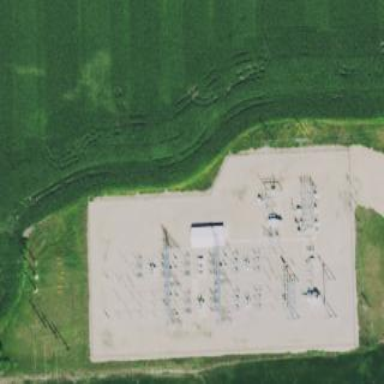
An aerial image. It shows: Fence surrounds transmission level power substation.